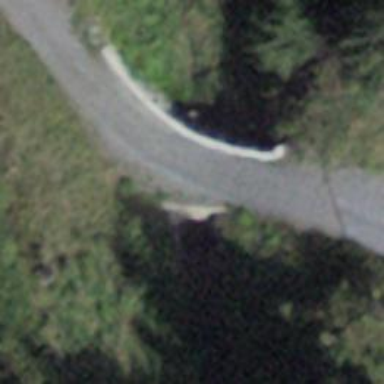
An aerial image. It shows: Track road with grade2 bridge.